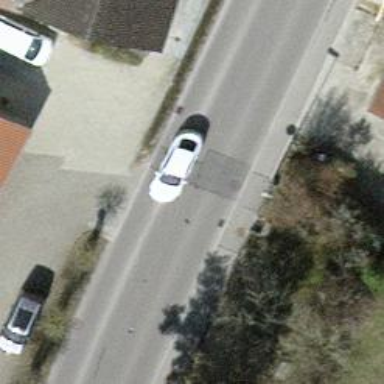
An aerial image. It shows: Secondary road with asphalt surface. There is left sidewalk with asphalt surface.